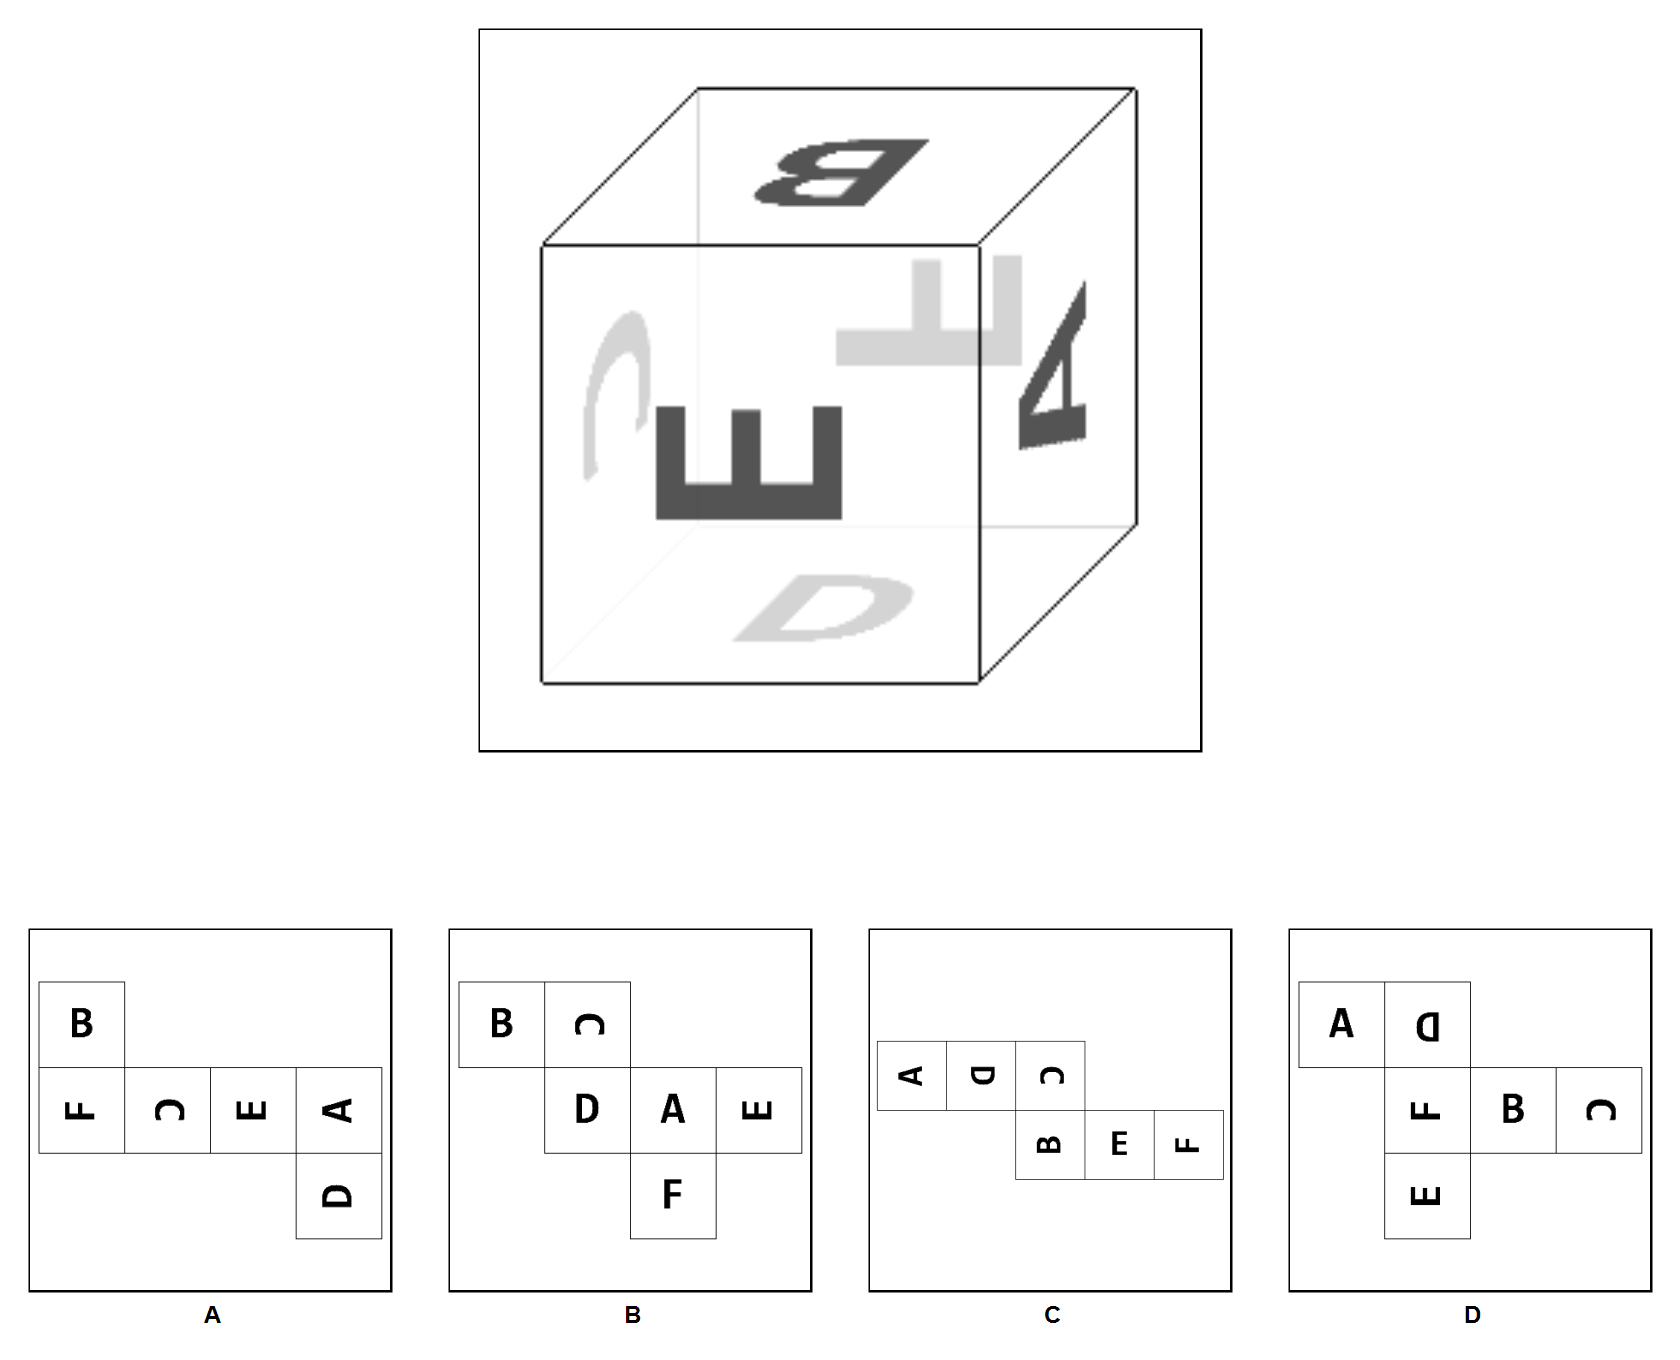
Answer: A